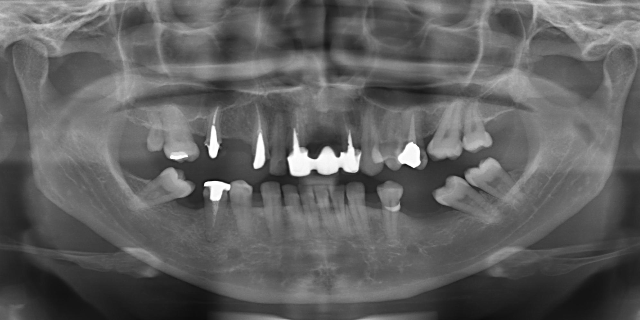
adult